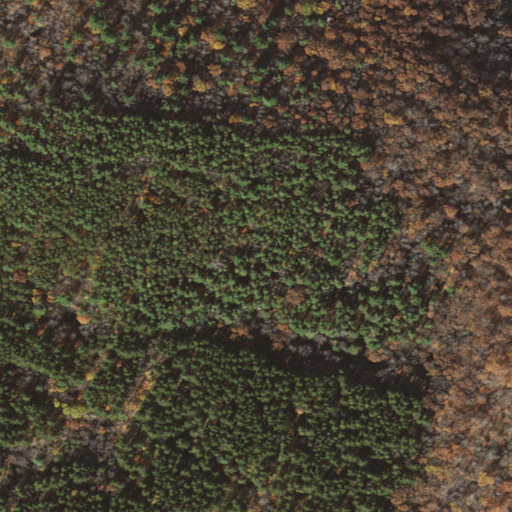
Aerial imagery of mountain in Massachusetts named Doll Mountain containing evergreen forest, mixed forest, and deciduous forest